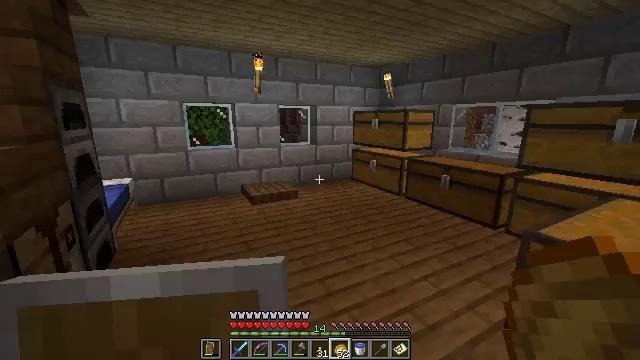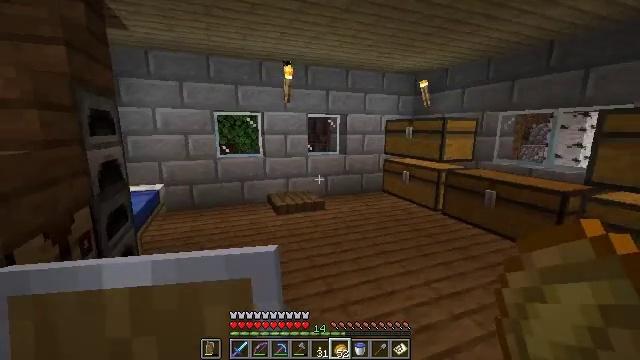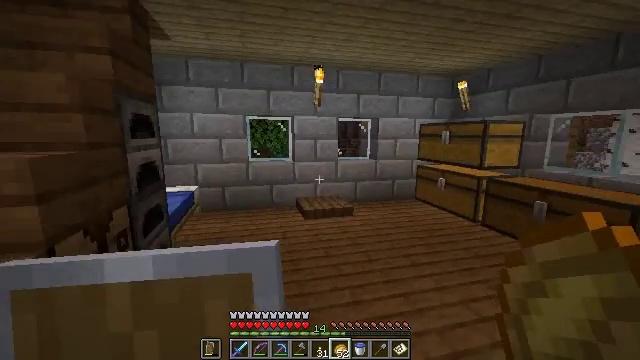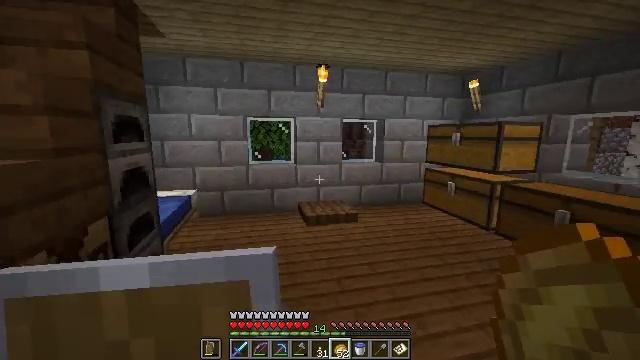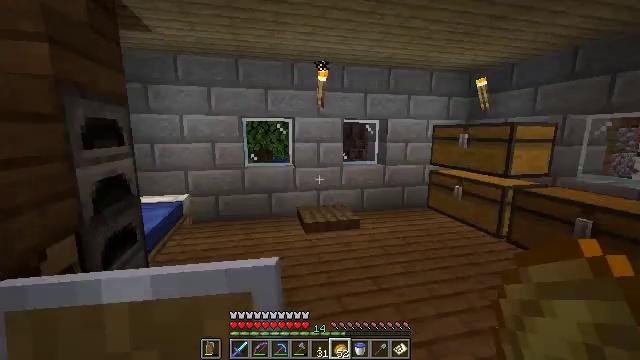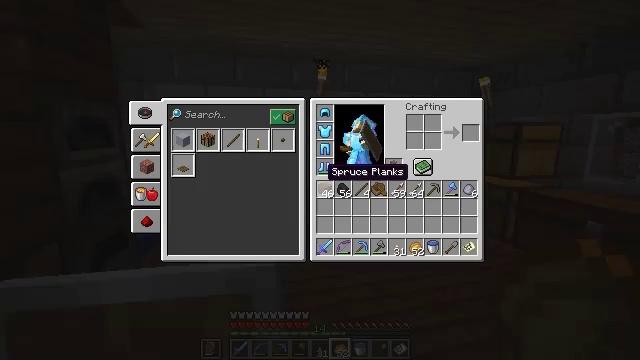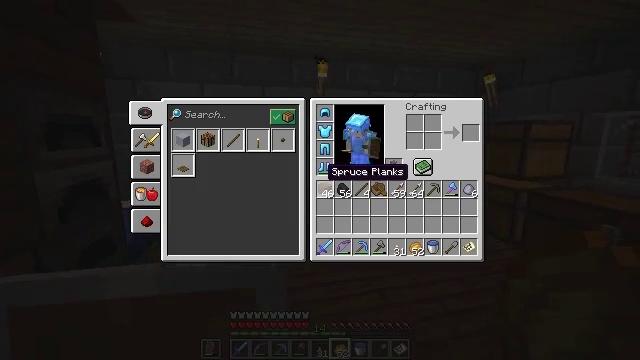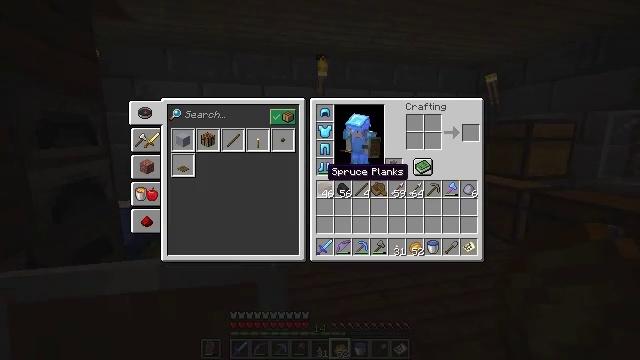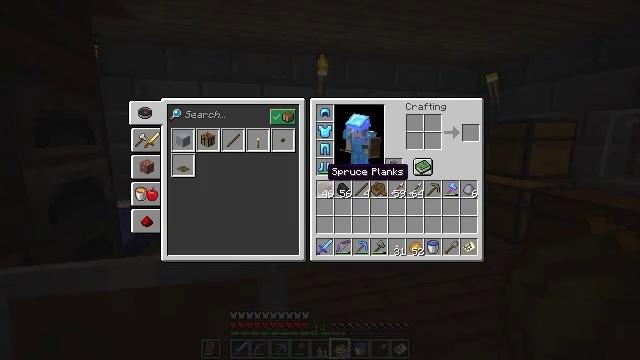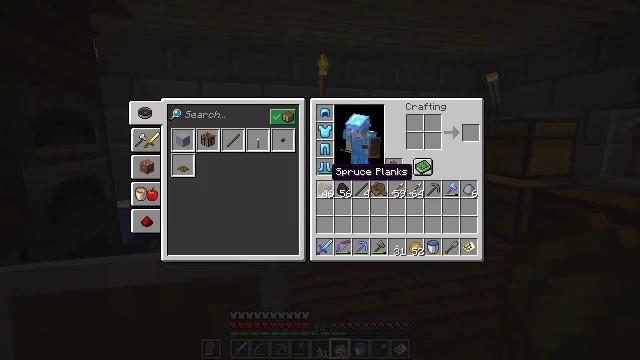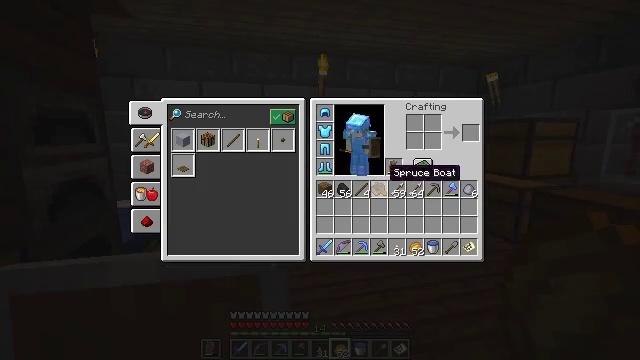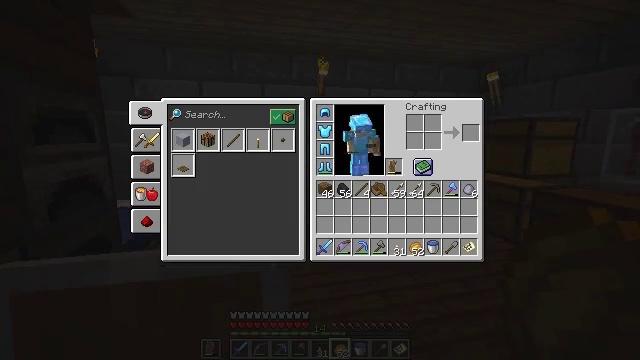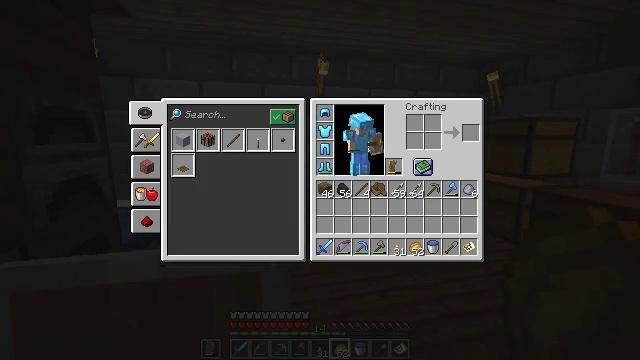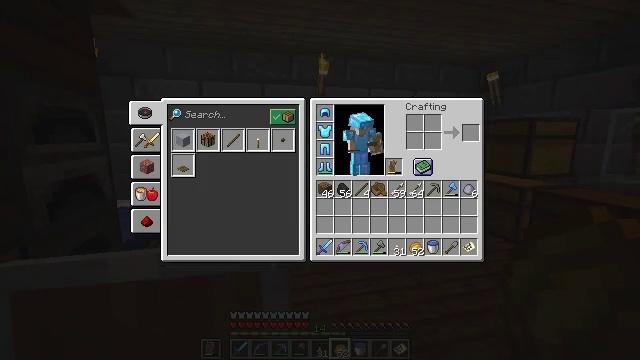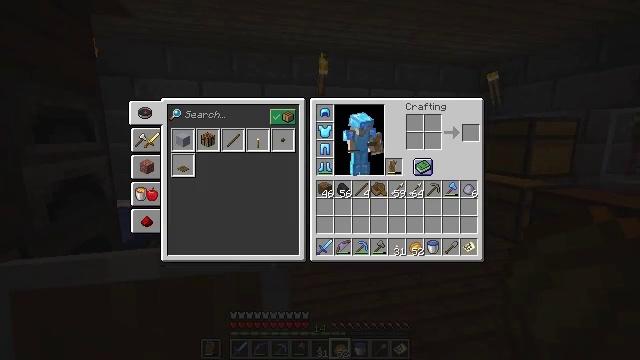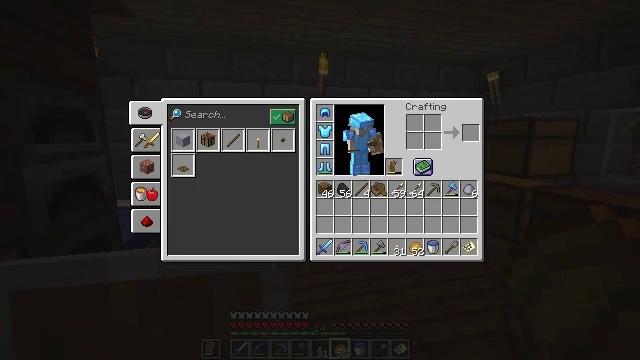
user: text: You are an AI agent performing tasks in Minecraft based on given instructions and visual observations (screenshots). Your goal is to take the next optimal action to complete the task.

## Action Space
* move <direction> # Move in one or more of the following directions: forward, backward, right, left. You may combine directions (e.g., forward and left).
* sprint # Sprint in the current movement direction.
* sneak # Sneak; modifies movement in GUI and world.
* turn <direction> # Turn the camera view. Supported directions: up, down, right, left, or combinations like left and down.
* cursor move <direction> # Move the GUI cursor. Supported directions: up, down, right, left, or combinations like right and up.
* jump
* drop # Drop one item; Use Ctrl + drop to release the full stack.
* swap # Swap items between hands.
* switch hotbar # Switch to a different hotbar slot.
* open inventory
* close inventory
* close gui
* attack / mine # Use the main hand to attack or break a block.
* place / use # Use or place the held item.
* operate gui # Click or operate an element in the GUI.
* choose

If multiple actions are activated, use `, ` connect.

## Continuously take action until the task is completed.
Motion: motion action
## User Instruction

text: Dig up potatoes from the soil.
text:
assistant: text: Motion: move forward, turn left and up
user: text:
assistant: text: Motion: move forward, turn left and up
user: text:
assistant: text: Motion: move forward, turn left
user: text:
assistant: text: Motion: move forward
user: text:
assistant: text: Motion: move forward, open inventory
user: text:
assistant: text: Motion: open inventory
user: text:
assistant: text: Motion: open inventory
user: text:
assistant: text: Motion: no_op
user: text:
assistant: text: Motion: no_op
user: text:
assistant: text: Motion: cursor move right
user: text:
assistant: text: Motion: cursor move right and up
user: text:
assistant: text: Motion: no_op
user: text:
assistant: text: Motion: no_op
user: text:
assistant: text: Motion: no_op
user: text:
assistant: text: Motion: no_op
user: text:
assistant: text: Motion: no_op
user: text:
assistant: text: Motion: no_op
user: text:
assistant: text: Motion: no_op
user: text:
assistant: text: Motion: no_op
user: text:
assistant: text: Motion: no_op
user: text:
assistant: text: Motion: no_op
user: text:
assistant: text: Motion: no_op
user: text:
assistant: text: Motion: no_op
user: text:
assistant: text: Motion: no_op
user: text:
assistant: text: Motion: no_op
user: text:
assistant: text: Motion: cursor move right
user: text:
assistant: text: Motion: no_op
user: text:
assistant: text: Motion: no_op
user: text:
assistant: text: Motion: no_op
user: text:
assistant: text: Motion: no_op